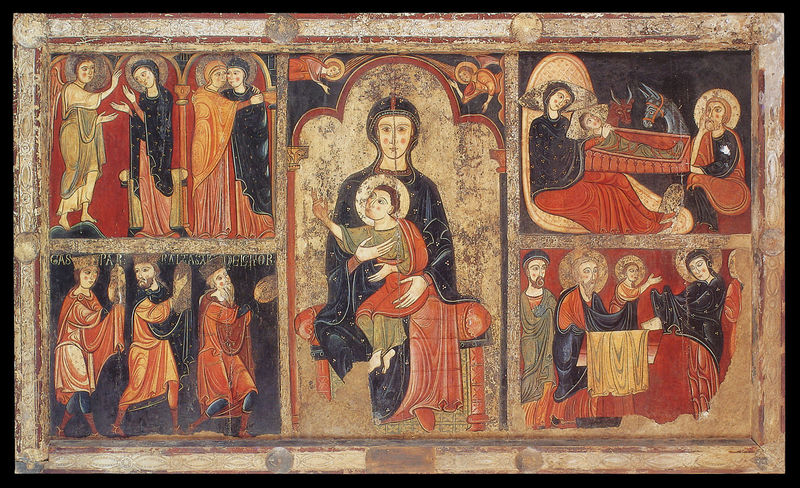
Titel: Antependium mit thronender Jungfrau und Kind
Institution: Barcelona, Museu Nacional d’Art de Catalunya
Schlagwörter: blau, himmel, menschen, sitzen, frau, holz, männer, reden, rot, malerei, gold, mantel, drei, kind, mutter, vater, esel, engel, bogen, rundbogen, thron, sprechen, orient, besuch, heiligenschein, christus, jesus, jesus christus, könige, heilige, fresko, maria, madonna, magdalena, anbetung, mutter gottes, ochse, stier, gün, anna, christi, josef, verkündigung, geburt, wiege, erlöser, ochs, gottesmutter, grichenland, barbara, geschenke, thronen, verkündung, heilige drei könige, messias, gottessohn, sohn gottes, unsere liebe frau, heilige maria, christkind, trohnen, feske, magdala, christkönig, heilland, erretter, jesus von nazaret, gottesgebärerin, maria von nazaret, redene